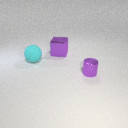
large purple metal cube behind large cyan rubber sphere